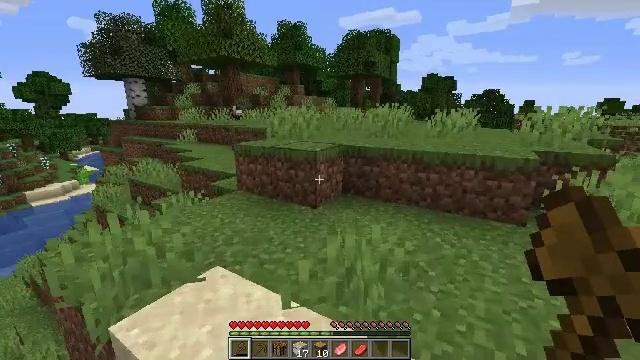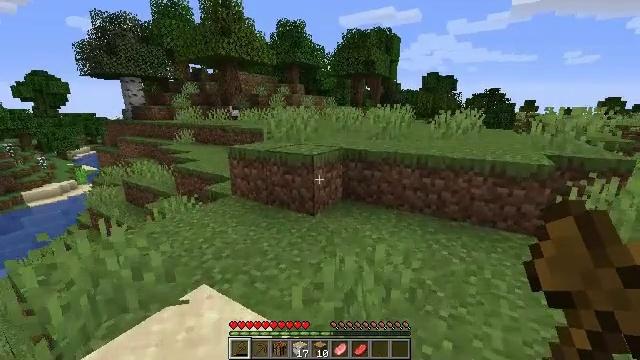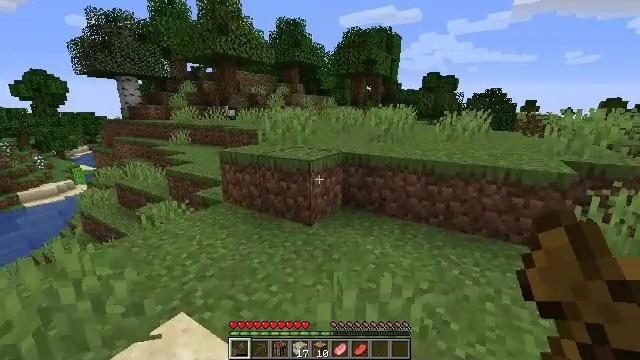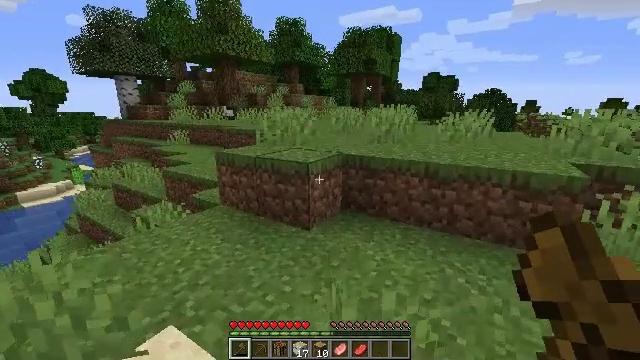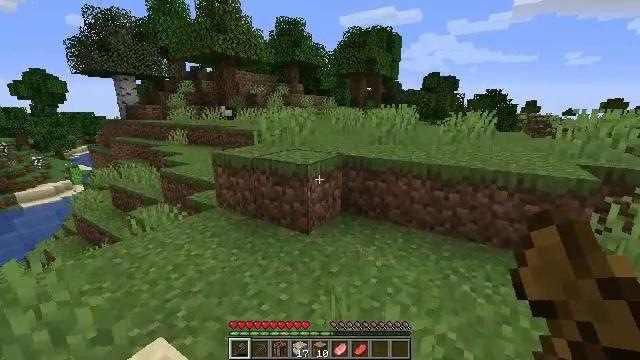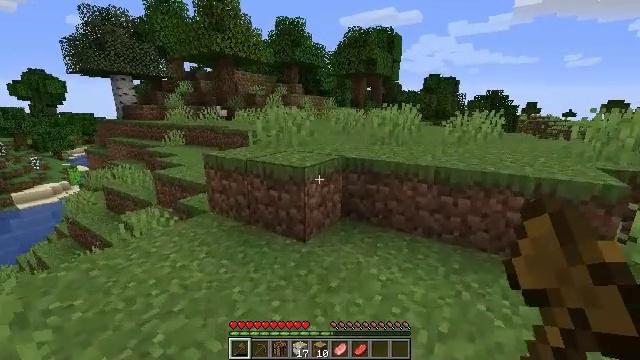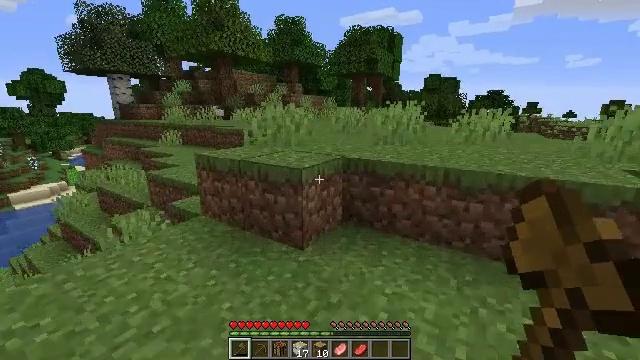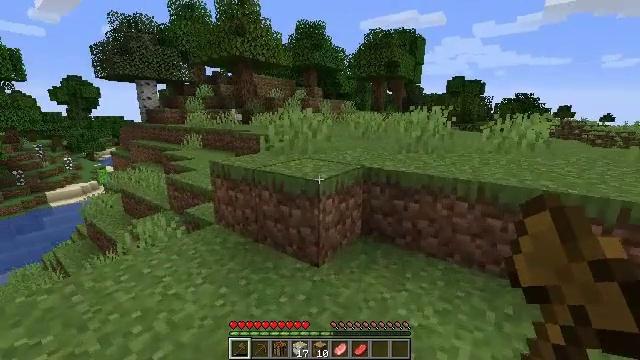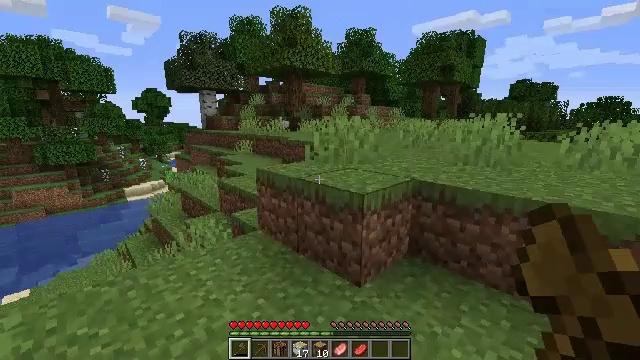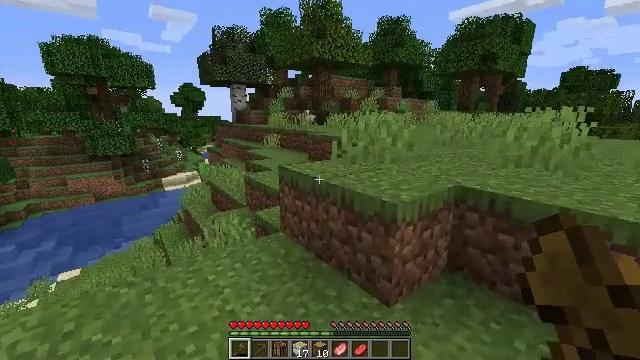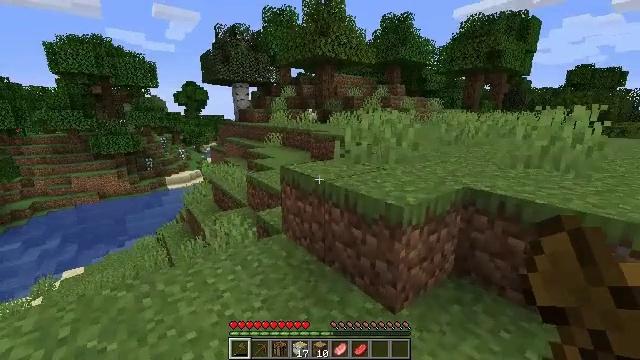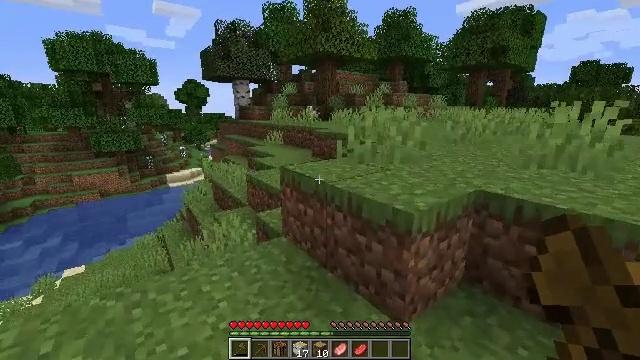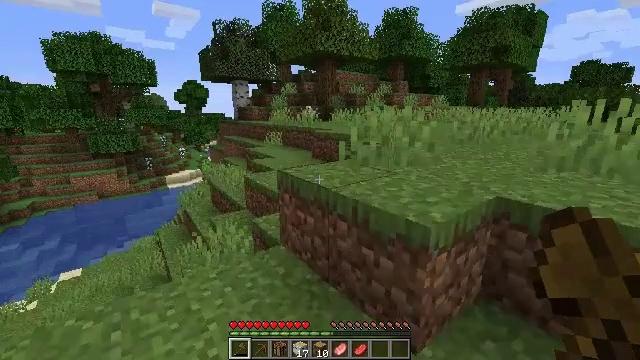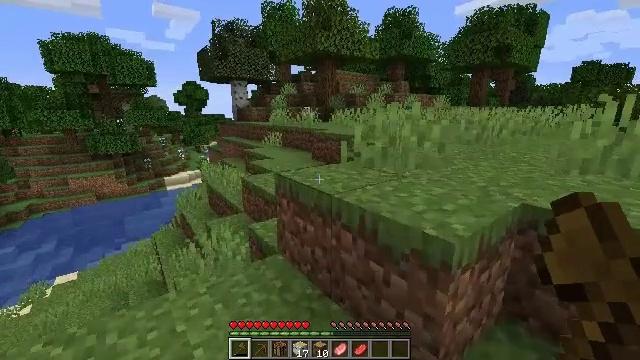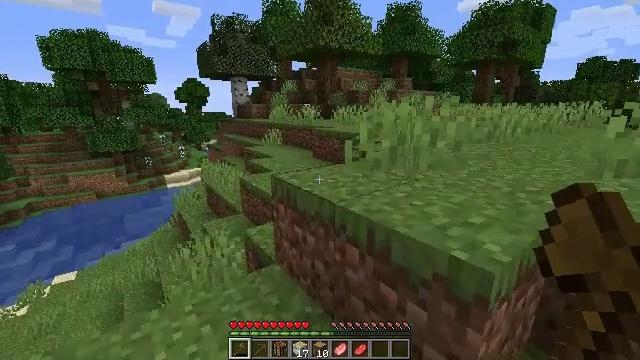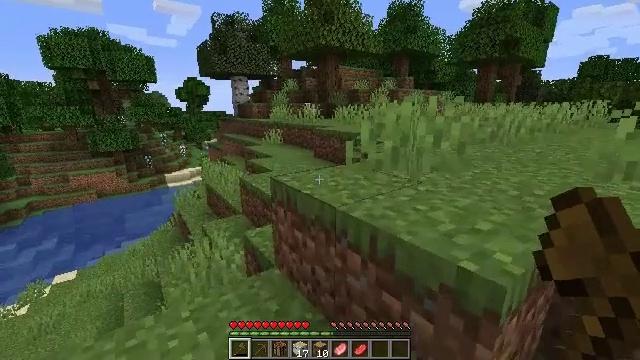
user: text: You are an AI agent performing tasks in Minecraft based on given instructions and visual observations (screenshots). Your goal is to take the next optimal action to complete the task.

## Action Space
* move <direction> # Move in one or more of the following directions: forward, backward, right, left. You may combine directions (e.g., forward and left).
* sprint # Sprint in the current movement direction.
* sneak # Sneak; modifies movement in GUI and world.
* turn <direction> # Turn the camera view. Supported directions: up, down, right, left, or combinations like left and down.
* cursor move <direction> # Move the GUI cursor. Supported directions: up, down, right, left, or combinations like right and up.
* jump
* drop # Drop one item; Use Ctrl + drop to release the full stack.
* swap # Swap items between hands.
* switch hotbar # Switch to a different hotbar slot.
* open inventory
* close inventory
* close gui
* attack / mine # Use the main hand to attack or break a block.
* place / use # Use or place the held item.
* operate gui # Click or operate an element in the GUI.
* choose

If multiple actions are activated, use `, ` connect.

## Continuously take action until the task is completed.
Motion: motion action
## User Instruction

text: Kill the chicken.
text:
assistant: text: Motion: move forward
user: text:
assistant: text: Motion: move forward
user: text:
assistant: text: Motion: move forward
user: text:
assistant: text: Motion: move forward
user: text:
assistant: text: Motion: move forward
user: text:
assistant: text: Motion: move forward
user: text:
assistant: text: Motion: move forward, turn left
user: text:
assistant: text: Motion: move forward, turn left and up
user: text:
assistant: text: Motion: move forward, turn left and down
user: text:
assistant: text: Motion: move forward
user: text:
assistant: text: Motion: move forward
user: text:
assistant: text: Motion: move forward
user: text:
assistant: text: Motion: move forward
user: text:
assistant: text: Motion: move forward
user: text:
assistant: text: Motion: move forward
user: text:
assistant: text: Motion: move forward
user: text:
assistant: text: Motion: move forward
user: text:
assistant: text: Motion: move forward, jump
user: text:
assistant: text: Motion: move forward, jump
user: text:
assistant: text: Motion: move forward, jump
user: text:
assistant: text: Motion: move forward
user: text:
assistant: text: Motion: move forward
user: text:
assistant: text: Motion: move forward
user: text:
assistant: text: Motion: move forward
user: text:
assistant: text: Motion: move forward
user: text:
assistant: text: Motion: move forward
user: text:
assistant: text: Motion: move forward
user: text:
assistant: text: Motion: move forward
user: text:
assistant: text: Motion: move forward
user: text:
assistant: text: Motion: move forward